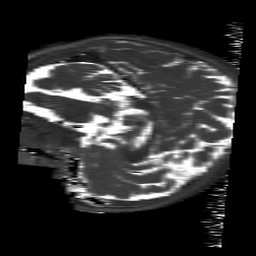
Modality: T2map
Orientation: sagittal
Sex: male
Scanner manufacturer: siemens
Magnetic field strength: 3 T
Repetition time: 4 s